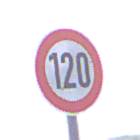
Verkehrszeichen: Geschwindigkeit120
Umgebung: Outdoor, Nature
Tageszeit: SunriseSunset
Wetter: Overcast
Licht: Natural
Jahreszeit: NotSpecified
Kontrast: LowContrast